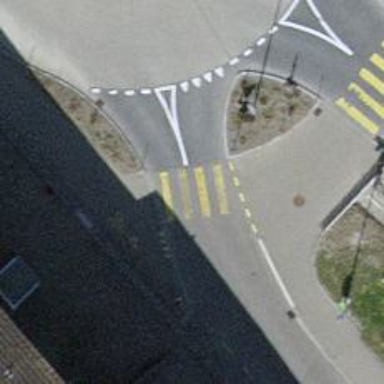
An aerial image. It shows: Crossing on cycleway.